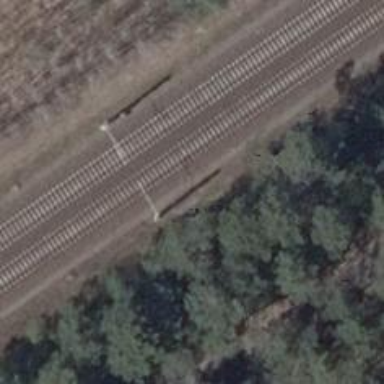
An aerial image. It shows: Railway milestone with catenary mast.